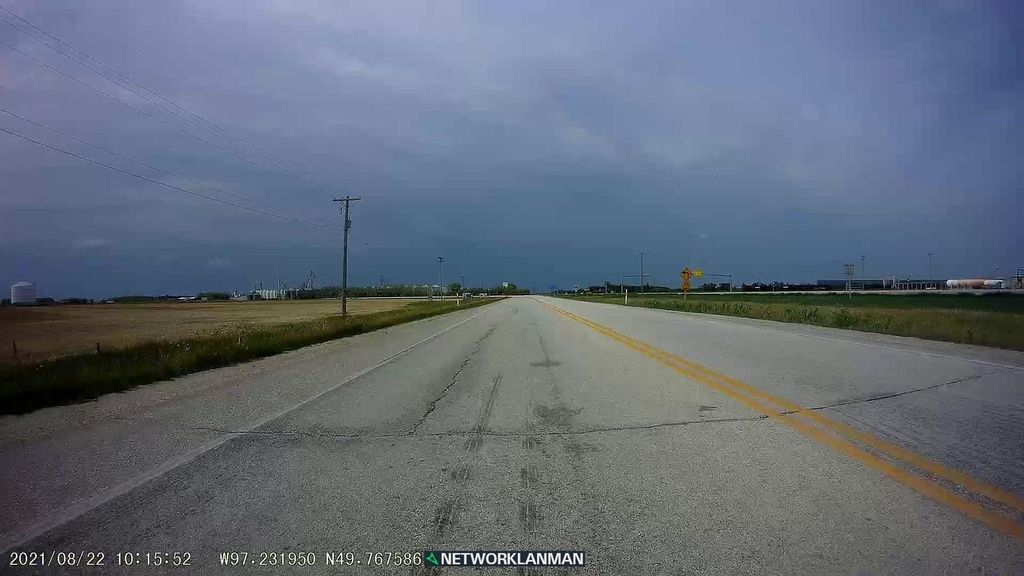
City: winnipeg